Question: [
I have a Chart like this, It's not finished yet but I need to add this image to the left of the Chart.<URL>
The chart is a Chart control from C# and the Second Image is a .png .
How can I go about putting the image on the chart?
The Chart is made on a .aspx page and is returned as an Image to be shown on a report so I need to be able to Return the Chart with the image on it as an Image.
Thanks in Advance!
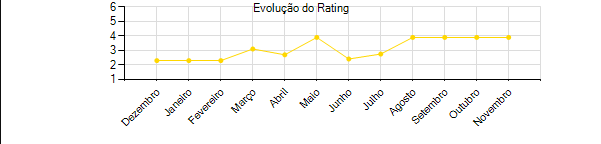
Answer: Two ways..:
- <URL>
In order to place it correctly you will need to know exactly what you want.
<URL>
Here is the example code to produce the above image:
'''
chart1.Images.Add(new NamedImage("gradient", Image.FromFile(yourImagePath)));
ImageAnnotation imgA = new ImageAnnotation();
imgA.Image = "gradient";
imgA.ImageWrapMode = ChartImageWrapMode.Scaled;
imgA.IsSizeAlwaysRelative = false;
imgA.AxisY = ay;
imgA.Y = ay.Minimum;
imgA.Height = ay.Maximum - ay.Minimum;
imgA.X = 0;
imgA.Width = 3;
chart1.Annotations.Add(imgA);
'''
Chart <URL> are tricky.
Note that the 'Height' and 'Y' are in 'axis value coordinates' since I have associated the Annotation with the Y-Axis as I also turned off 'IsSizeAlwaysRelative'.
By default 'Annotatons' are in , ie percentages of the respective containers. The horizontal numbers still are relative, so the '3' means '3%' of the chart's width and the 'X = 0' positions the 'Annotation' at the left egde..
---
Second way:
- <URL>
Example:
'''
StripLine sl = new StripLine();
sl.IntervalOffset = -1;
sl.Interval = 0;
sl.StripWidth = 0.33;
sl.BorderWidth = 0;
sl.BackImage = "gradient";
sl.BackImageWrapMode = ChartImageWrapMode.Scaled;
ax.StripLines.Add(sl);
'''
<URL>
Note that 'StripLines' are in axis value coordinates!
The image should be added to the 'Chart.Images' as a 'NamedImage'.. When you do a 'chart.SaveImage' the annotation or the stripline will be included..